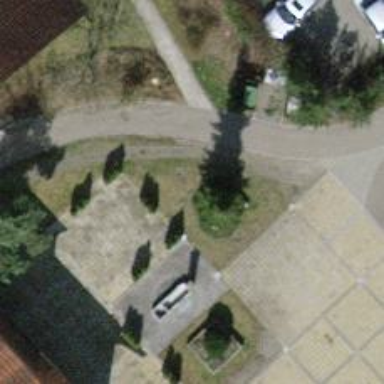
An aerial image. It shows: Bicycle parking area with racks.